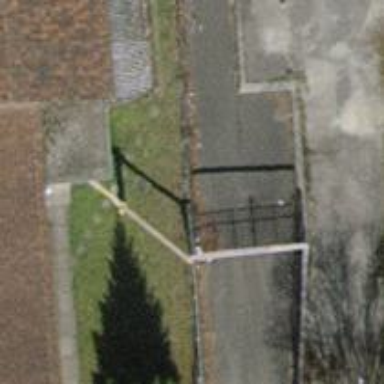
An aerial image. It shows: Sliding gate barrier.